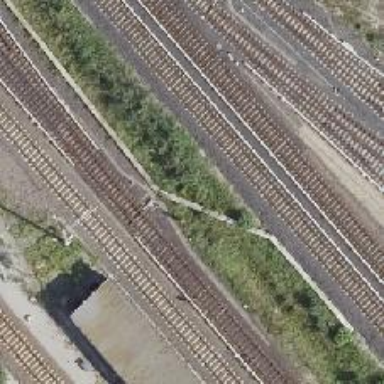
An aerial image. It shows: Railway signal.